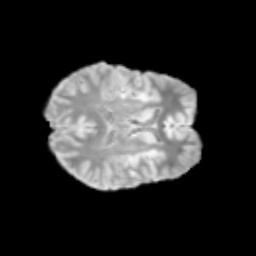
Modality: T2w
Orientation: axial
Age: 12
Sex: female
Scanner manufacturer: siemens
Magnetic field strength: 3 T
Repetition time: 3.8 s
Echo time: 0.07 s